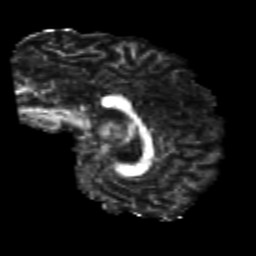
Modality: FA
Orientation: sagittal
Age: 22
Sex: male
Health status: healthy
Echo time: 0.074 s